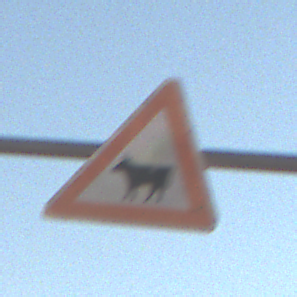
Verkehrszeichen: ViehtriebRechts
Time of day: MorningAfternoon
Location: Outdoor (Nature)
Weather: PartlyCloudy
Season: NotSpecified
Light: Natural